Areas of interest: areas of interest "Home Furnishing and Building Materials Market"
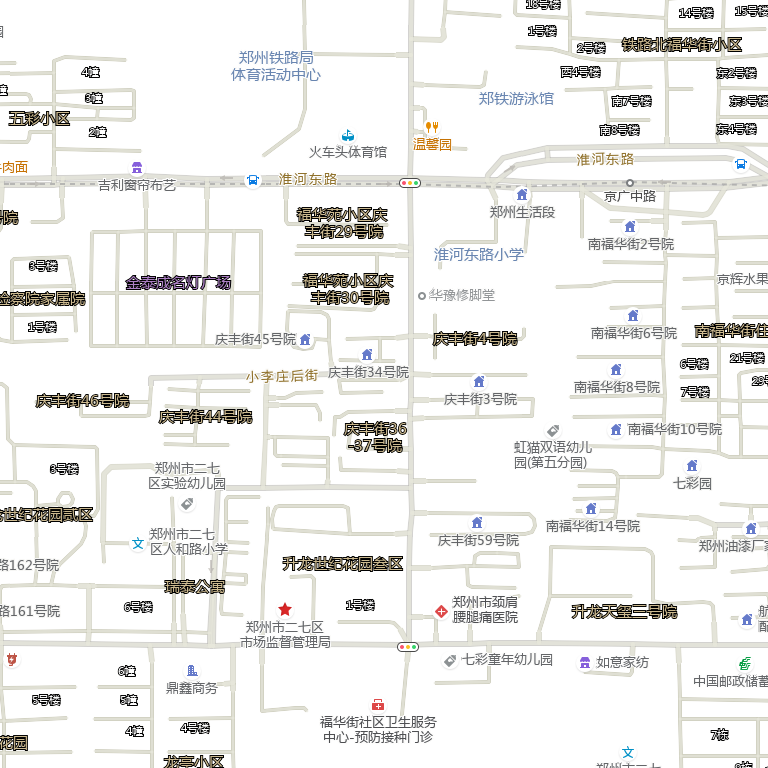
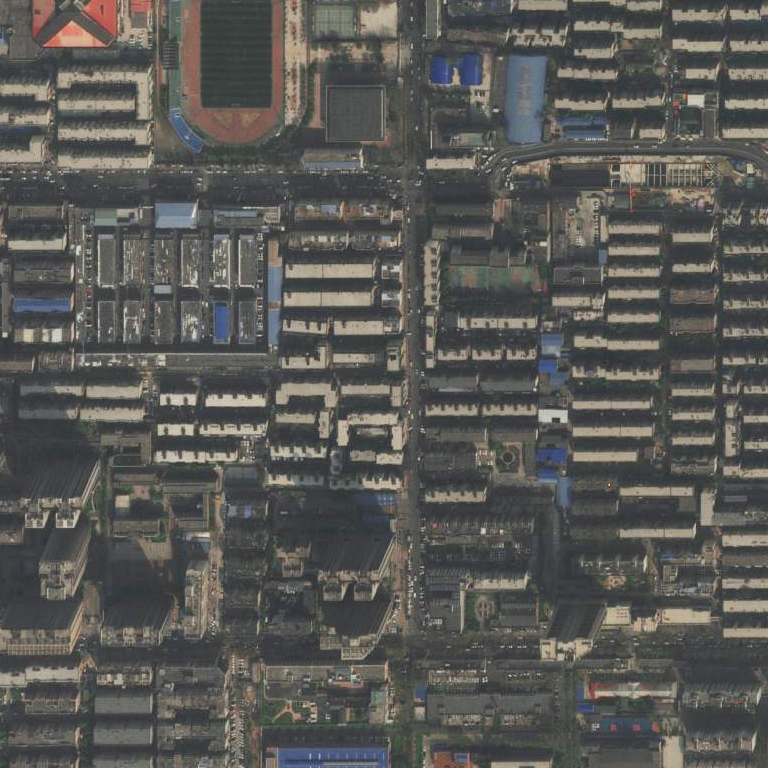